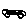
Label: car